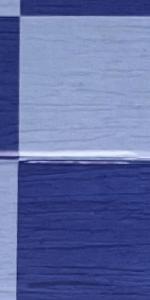
Label: Empty